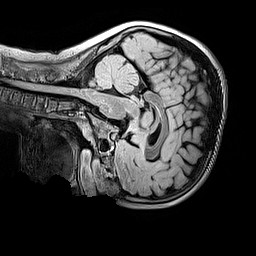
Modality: FLAIR
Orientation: sagittal
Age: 8
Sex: male
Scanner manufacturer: siemens
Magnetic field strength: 3 T
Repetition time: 5 s
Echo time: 0.388 s